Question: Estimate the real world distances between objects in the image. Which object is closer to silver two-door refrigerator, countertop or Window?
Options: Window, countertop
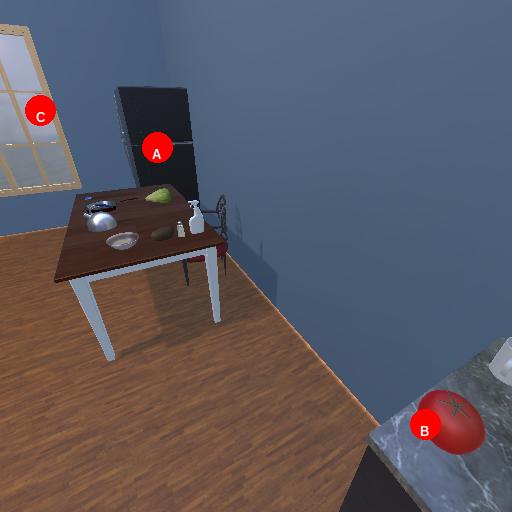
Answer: Window